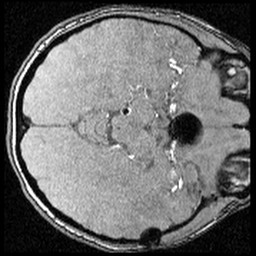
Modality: angio
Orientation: axial
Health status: ill
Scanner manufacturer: siemens
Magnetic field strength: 1.5 T
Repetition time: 0.04 s
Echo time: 0.00709 s